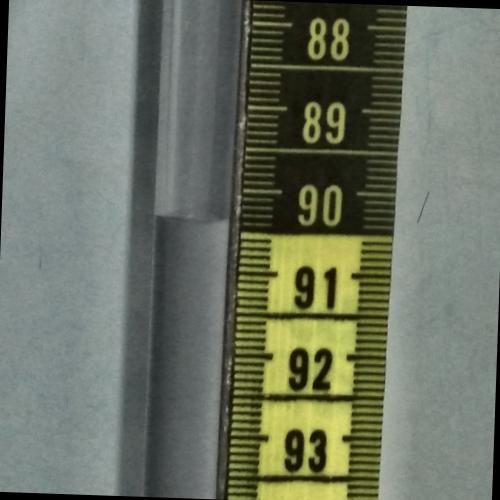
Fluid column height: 90.4 cm